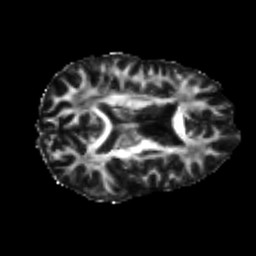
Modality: FA
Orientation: axial
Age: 24
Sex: male
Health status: healthy
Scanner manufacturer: philips
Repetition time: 7.476 s
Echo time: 0.08753 s